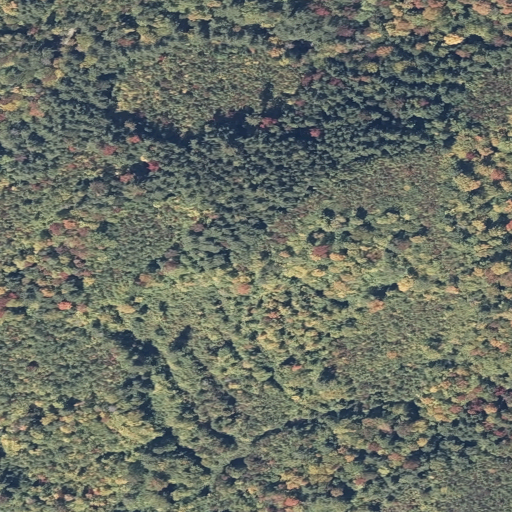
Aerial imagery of bench in Maine named The Ledges containing deciduous forest, evergreen forest, mixed forest, and shrub